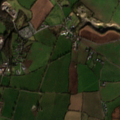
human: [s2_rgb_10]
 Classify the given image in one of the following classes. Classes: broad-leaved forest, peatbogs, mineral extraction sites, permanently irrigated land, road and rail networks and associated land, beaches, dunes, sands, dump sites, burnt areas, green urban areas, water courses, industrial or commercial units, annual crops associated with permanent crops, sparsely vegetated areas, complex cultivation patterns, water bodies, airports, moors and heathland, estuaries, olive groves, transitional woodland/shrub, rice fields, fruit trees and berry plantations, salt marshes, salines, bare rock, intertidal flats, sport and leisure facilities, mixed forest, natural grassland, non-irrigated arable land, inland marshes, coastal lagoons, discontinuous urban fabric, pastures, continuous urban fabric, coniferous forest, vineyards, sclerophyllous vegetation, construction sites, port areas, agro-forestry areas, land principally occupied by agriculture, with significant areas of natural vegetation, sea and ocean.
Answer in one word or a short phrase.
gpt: non-irrigated arable land, pastures